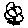
Label: flower